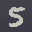
Label: 5